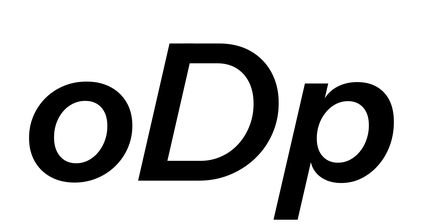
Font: InstrumentSans-Italic_SemiBold_Italic